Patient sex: M
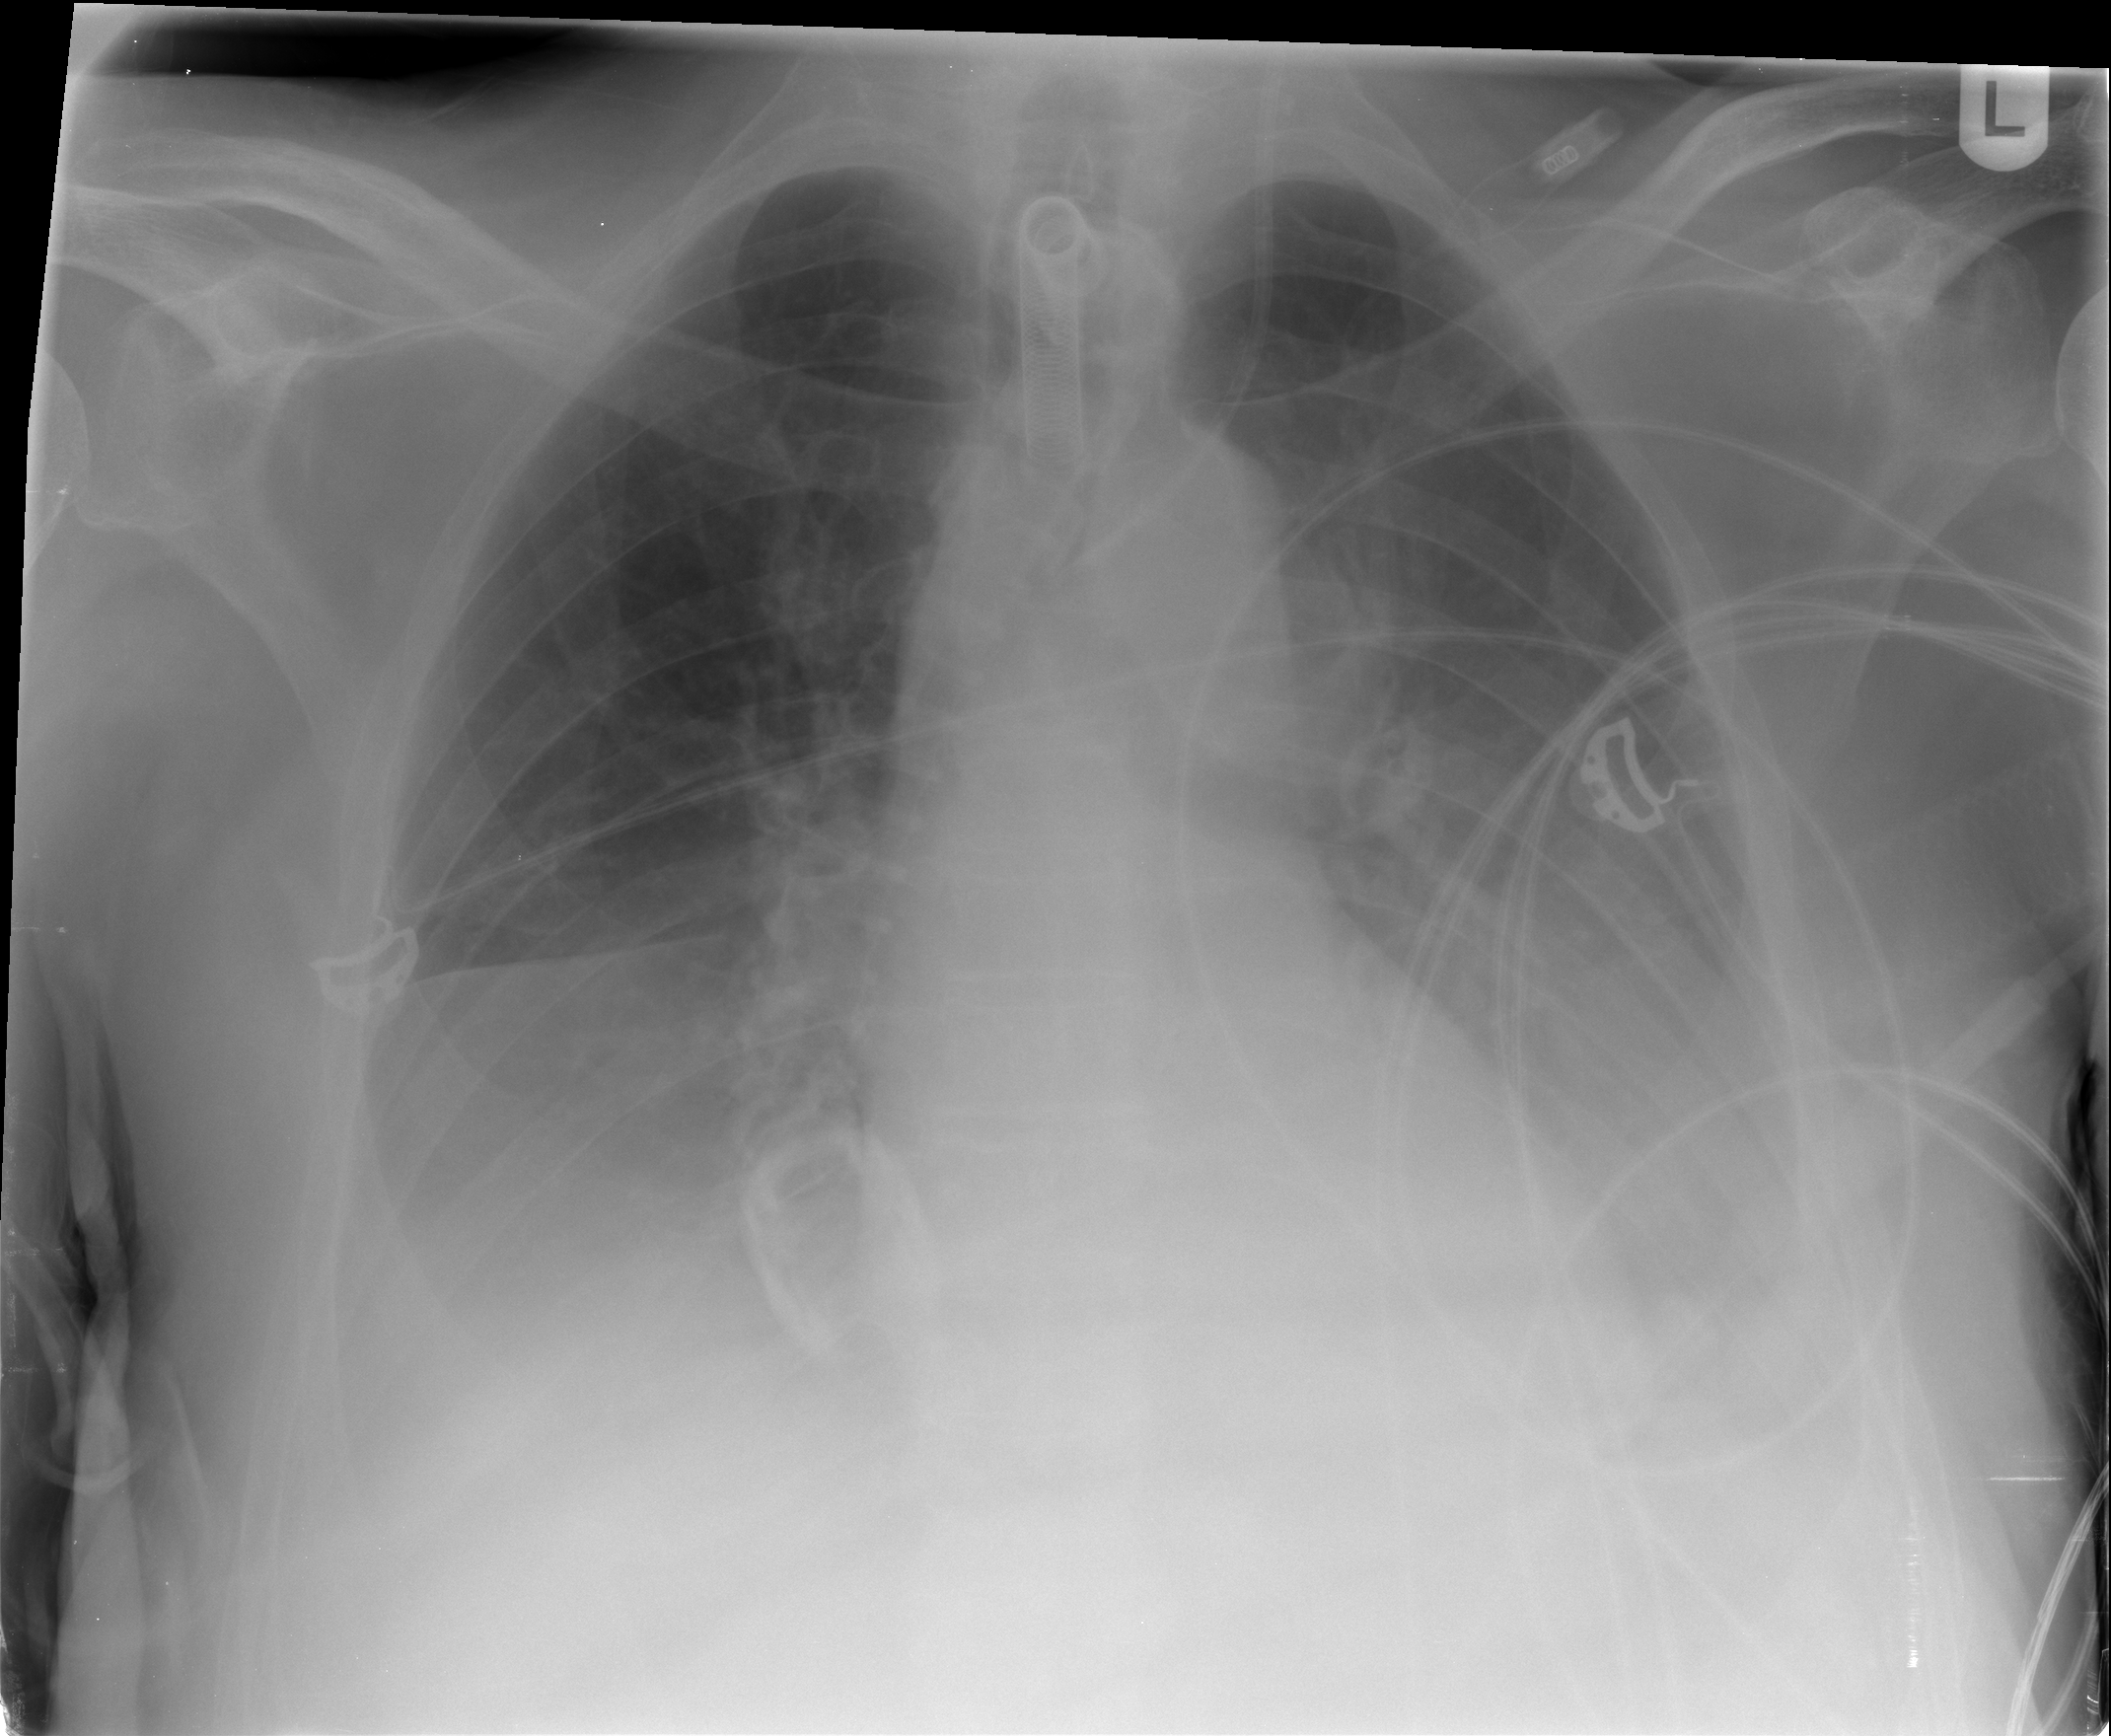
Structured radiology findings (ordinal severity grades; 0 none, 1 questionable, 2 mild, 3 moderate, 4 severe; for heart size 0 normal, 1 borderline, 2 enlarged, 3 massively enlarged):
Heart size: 0
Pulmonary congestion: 0
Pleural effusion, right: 2
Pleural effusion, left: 3
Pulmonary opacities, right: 0
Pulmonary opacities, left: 0
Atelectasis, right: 2
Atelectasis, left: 2